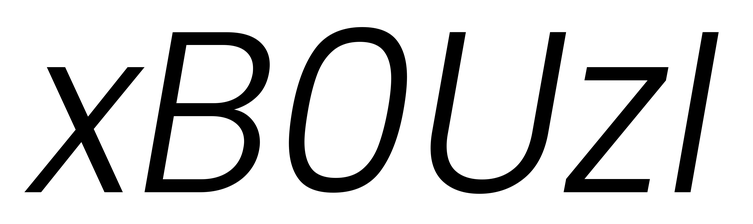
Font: Poppins-LightItalic